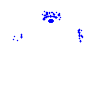
Particle: kaon